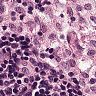
Metastatic tissue present: no